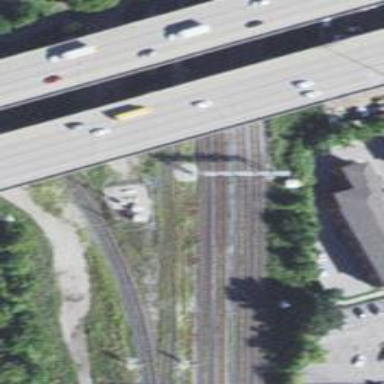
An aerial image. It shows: Abandoned railway.